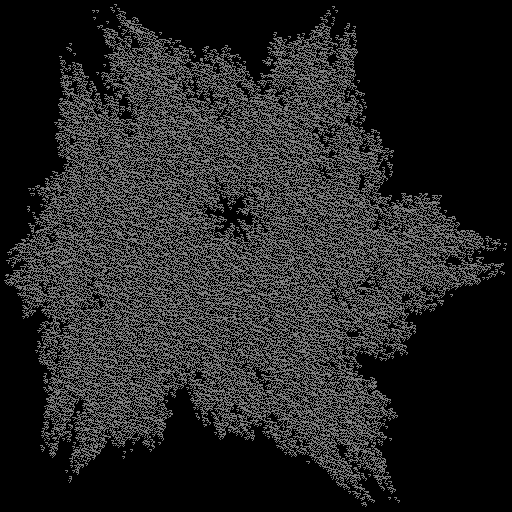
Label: bedder